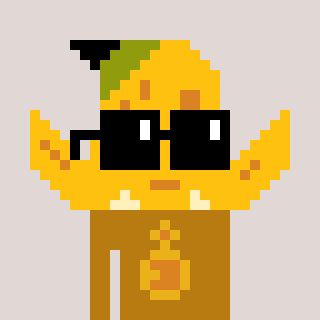
a pixel art character with square black sunglasses, a banana-shaped head and a gold-colored body on a warm background